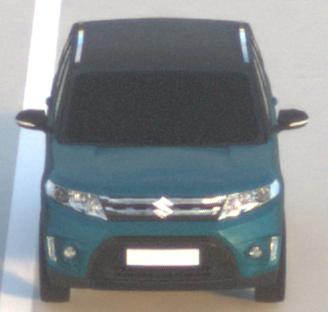
Make: Suzuki
Model: Vitara 1.6
Detailed model: Vitara (LY)
Model produced from: 2015/04
Model produced until: 2018/08
Doors: 5
Color: blue
Road condition: dry road
Daytime: sunrise or sunset
Contrast: low contrast